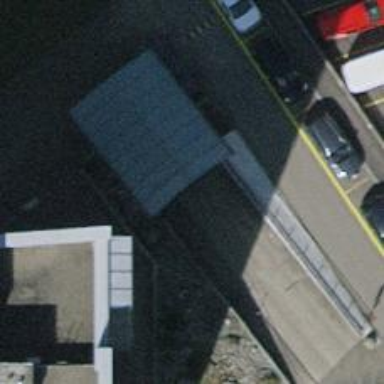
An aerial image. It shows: Parking entrance.